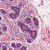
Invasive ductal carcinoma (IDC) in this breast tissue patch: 0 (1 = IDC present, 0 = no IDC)